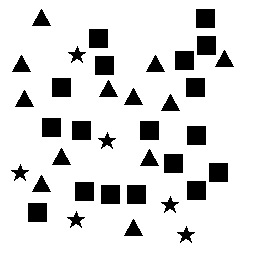
Squares: 18
Triangles: 12
Stars: 6
Total shapes: 36